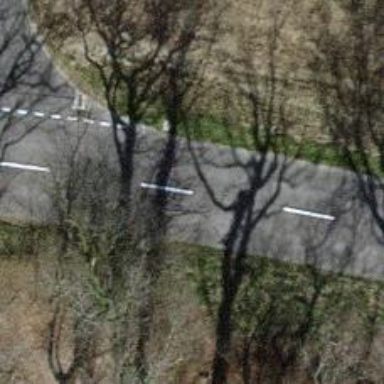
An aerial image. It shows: Tertiary road.